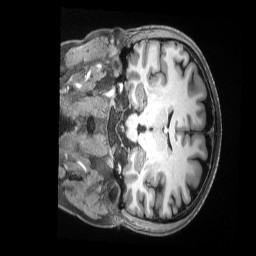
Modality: T1w
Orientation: coronal
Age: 40
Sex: female
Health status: ill
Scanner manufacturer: siemens
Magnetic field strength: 3 T
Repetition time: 2.5 s
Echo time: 0.00181 s